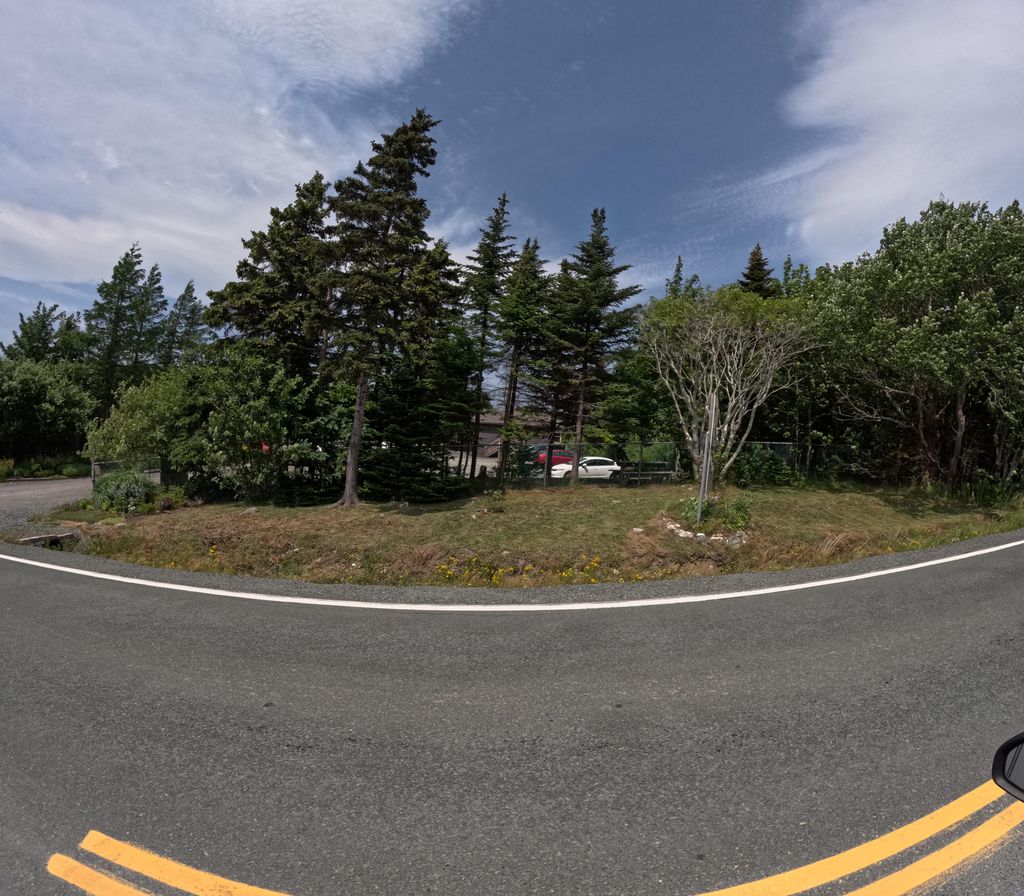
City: st_johns